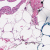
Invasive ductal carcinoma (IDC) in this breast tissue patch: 0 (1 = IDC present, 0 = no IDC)